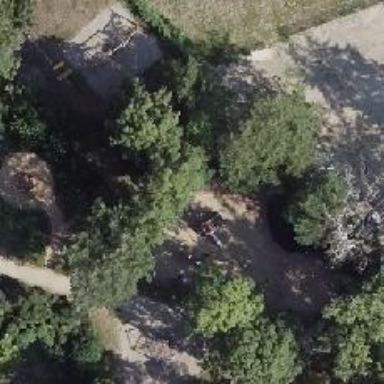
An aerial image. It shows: Picnic table in the playground.